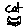
Label: cat